Question: Is there a way to have the color dialog display on the form without the window border? To make things a bit more clearer, I want it sort of like the one used in the Paint program so that I'm able to change colors of lines drawn on a picturebox without having to open up the dialog again and again:
I'm placing it inside a vertical groupbox, and I want it to be able to fit in it. Can it be done?
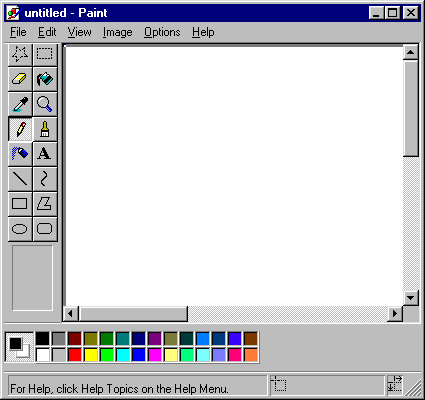
Answer: You can easily build it yourself. Use a 'TableLayoutPanel' or 'FlowLayoutPanel' and a add a list of small 'PictureBox' with the background color set on the color you want. Then handle the 'Click' event to return/use their background color.

'''
private void Form1_Load(object sender, EventArgs e)
{
pictureBox3.Click += HandleColorPick;
pictureBox4.Click += HandleColorPick;
pictureBox5.Click += HandleColorPick;
pictureBox6.Click += HandleColorPick;
pictureBox7.Click += HandleColorPick;
pictureBox8.Click += HandleColorPick;
pictureBox9.Click += HandleColorPick;
}
private void HandleColorPick(object sender, EventArgs e)
{
var s =(PictureBox) sender;
MessageBox.Show(s.BackColor.ToString());
}
'''